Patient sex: M
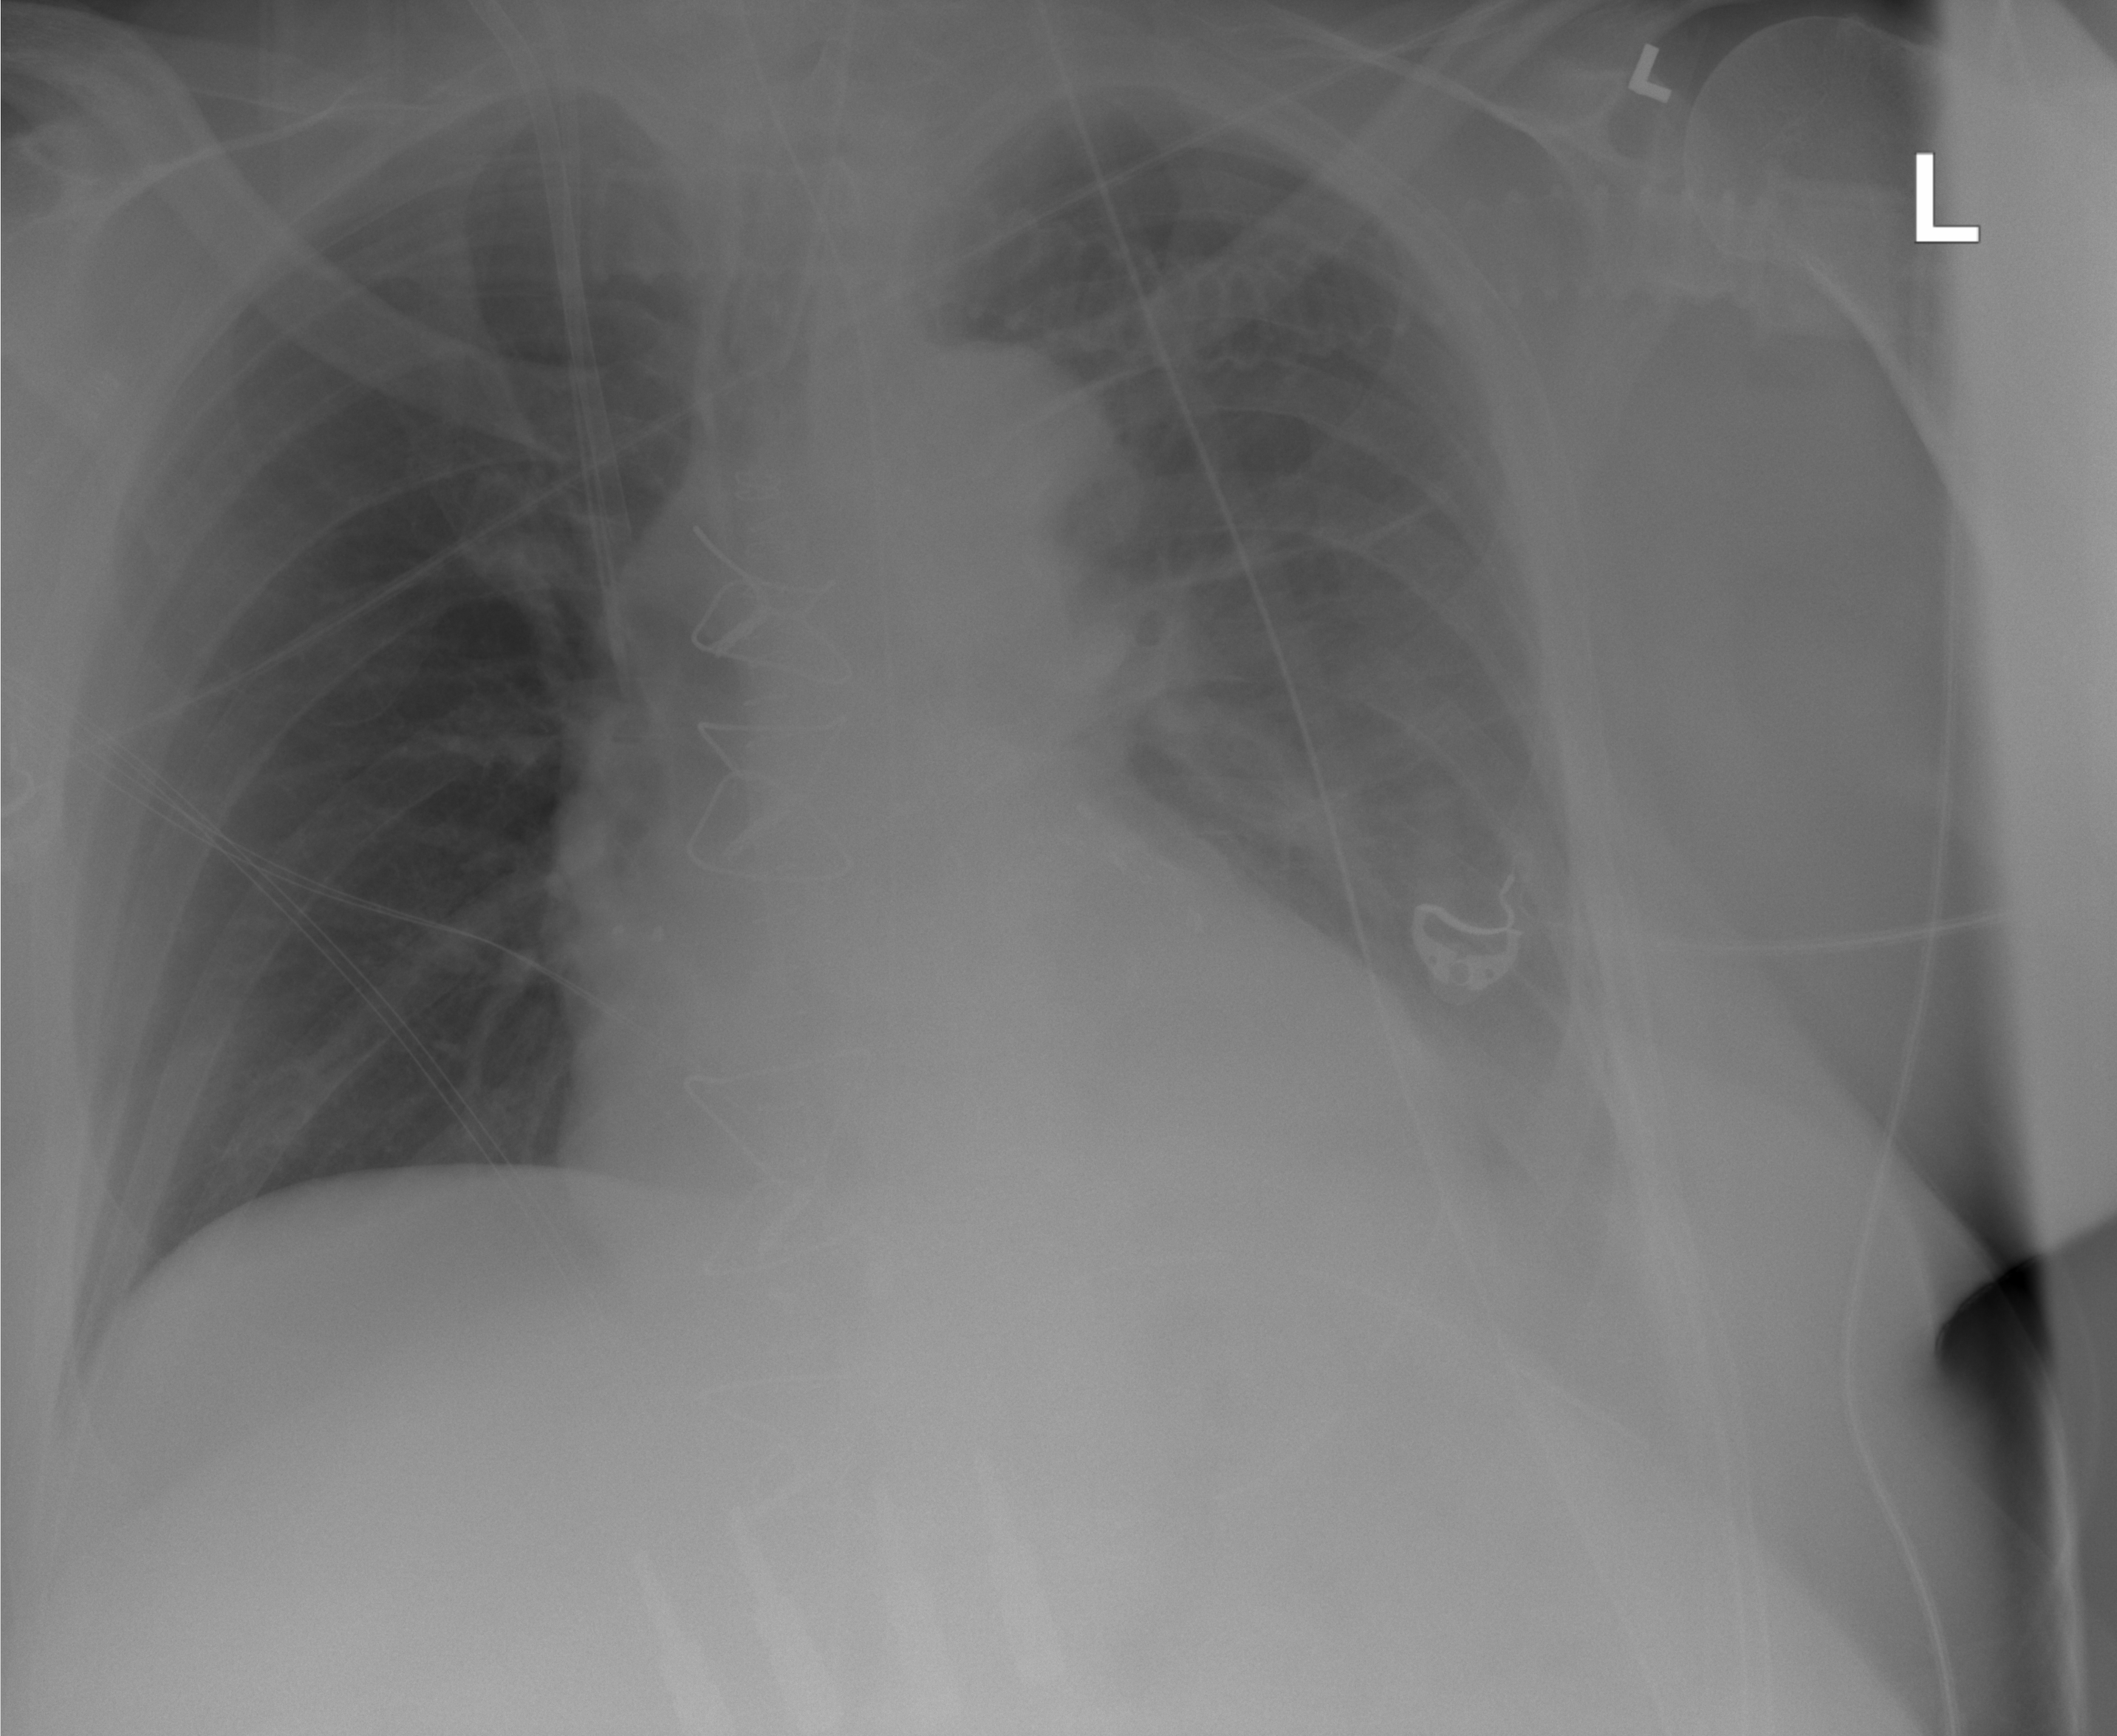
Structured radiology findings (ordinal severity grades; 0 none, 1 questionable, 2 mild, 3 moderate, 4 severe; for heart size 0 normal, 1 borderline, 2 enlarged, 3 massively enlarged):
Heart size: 2
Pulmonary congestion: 0
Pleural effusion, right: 0
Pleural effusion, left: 2
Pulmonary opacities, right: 0
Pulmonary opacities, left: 0
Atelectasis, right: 0
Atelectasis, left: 2